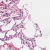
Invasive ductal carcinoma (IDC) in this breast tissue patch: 0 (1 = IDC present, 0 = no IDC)